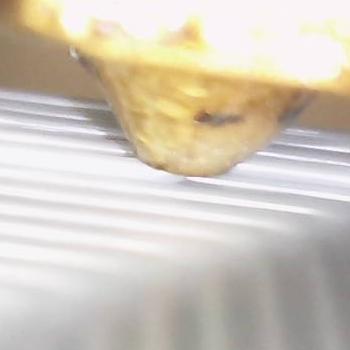
Flow rate: 54%